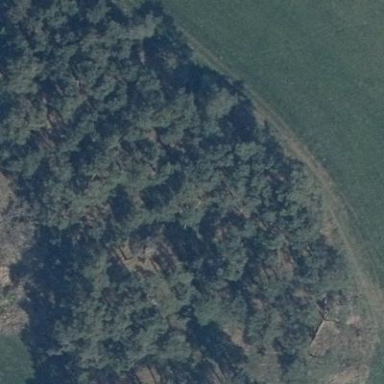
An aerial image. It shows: Forest area.